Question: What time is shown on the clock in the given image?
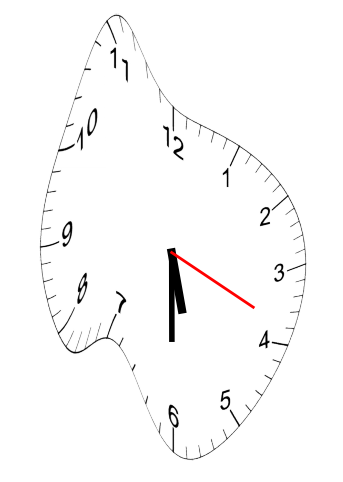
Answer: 05:30:19